Question: I am trying to modify the appearance of a WinForms progress bar by flattening the appearance of the bar, and removing the background and border. I was able to flatten the bar using this example I found elseware: <URL>. My code look almost exactly like the answer I just linked to.
However, I cannot seem to find a way to visually remove the background and border of the progress bar:

Does anyone know how to do this?
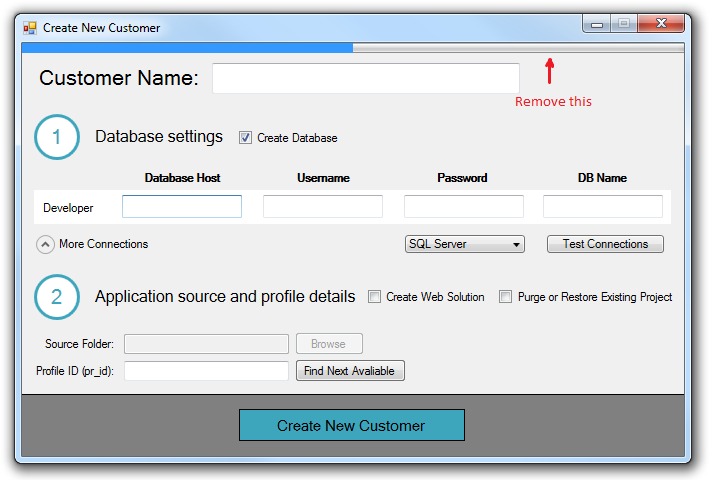
Answer: There is no way to remove the border for sure. You will have to create your own custom progress bar. You can find a good help here:
<URL>